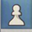
Piece: wP